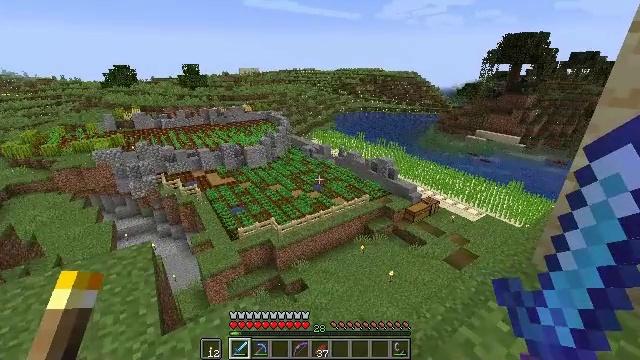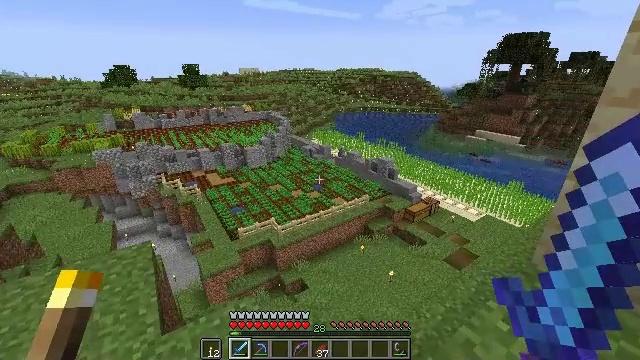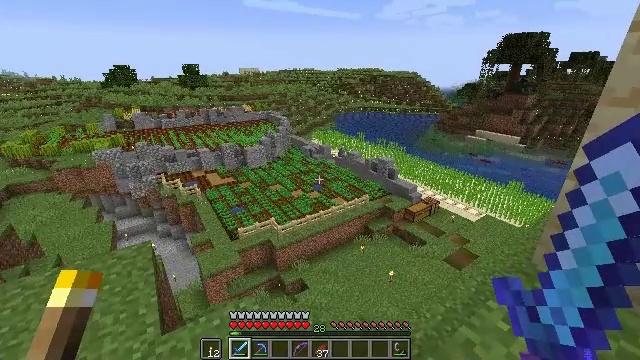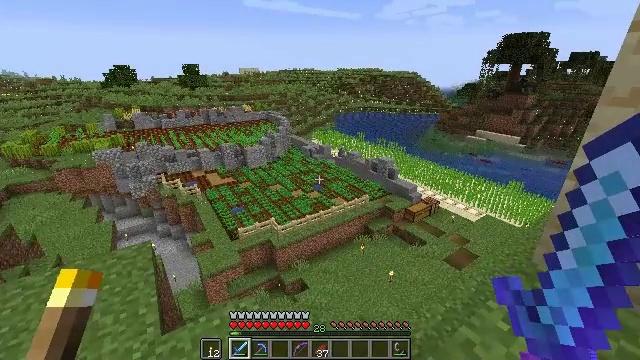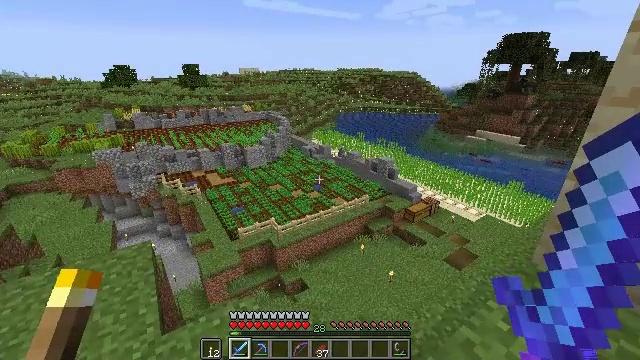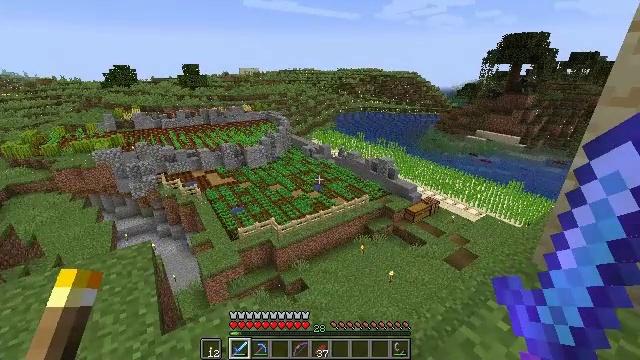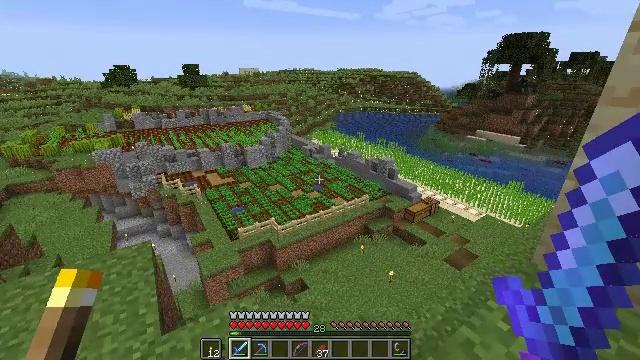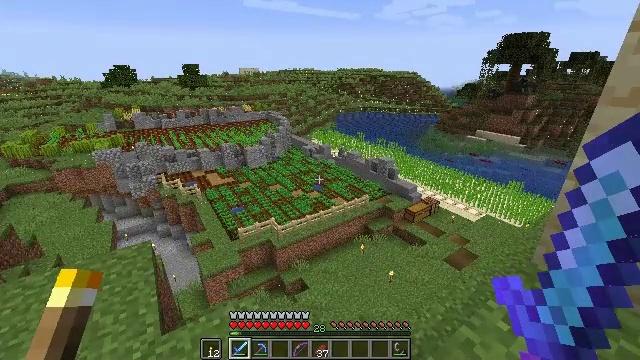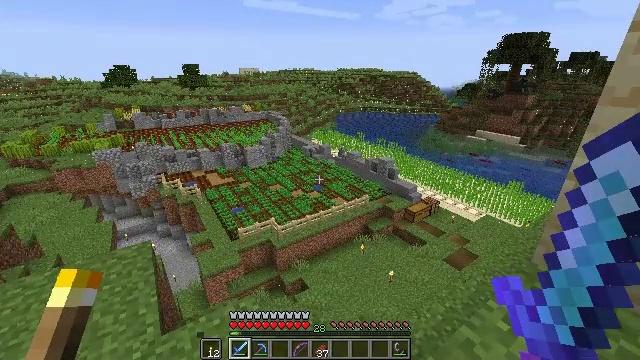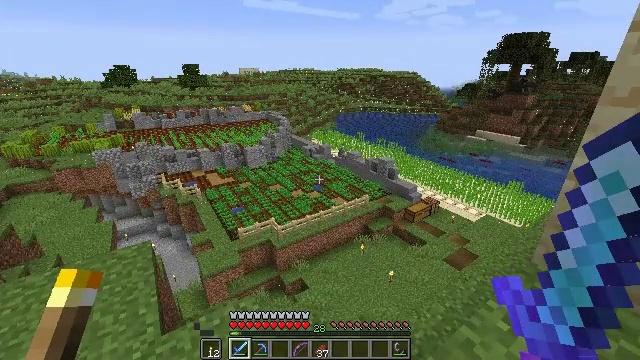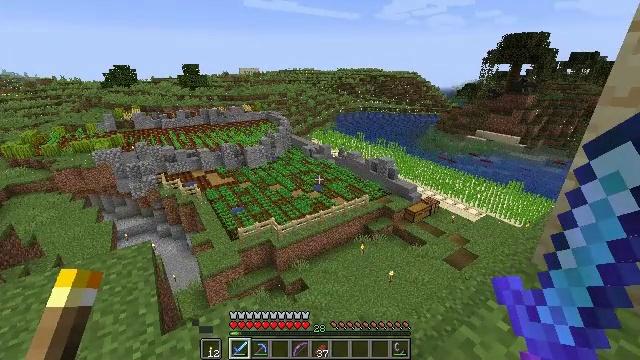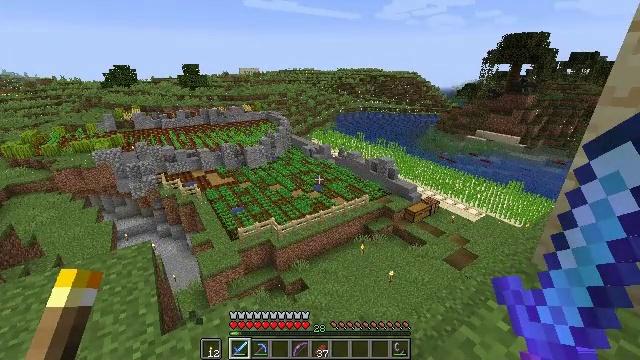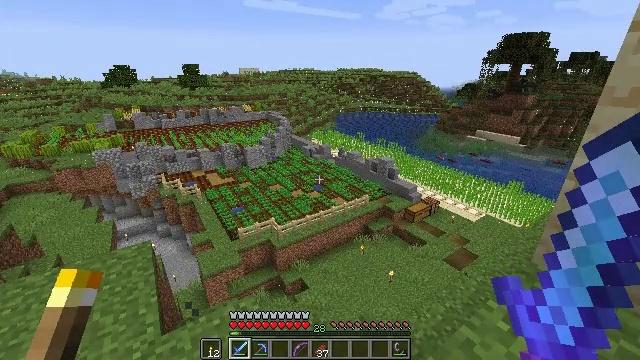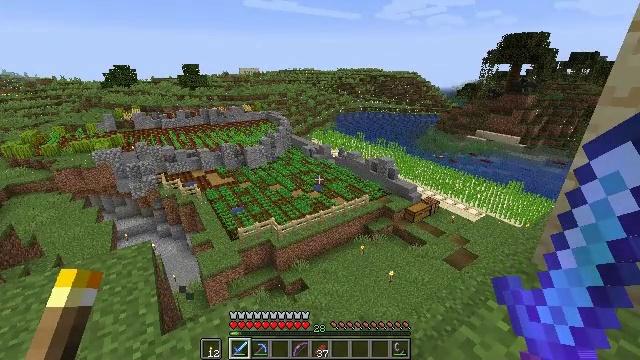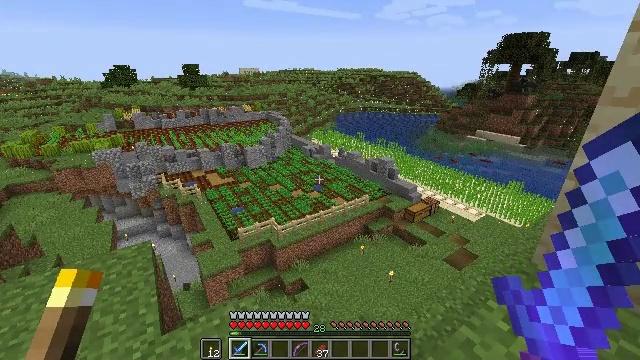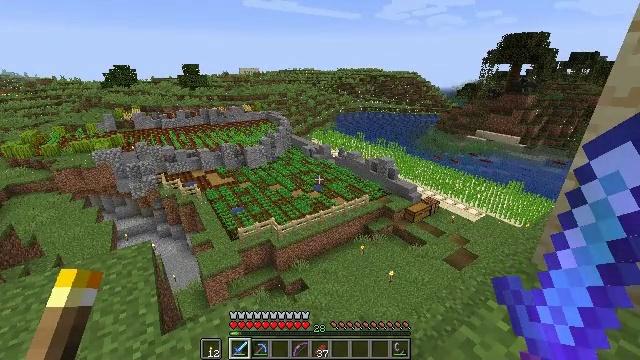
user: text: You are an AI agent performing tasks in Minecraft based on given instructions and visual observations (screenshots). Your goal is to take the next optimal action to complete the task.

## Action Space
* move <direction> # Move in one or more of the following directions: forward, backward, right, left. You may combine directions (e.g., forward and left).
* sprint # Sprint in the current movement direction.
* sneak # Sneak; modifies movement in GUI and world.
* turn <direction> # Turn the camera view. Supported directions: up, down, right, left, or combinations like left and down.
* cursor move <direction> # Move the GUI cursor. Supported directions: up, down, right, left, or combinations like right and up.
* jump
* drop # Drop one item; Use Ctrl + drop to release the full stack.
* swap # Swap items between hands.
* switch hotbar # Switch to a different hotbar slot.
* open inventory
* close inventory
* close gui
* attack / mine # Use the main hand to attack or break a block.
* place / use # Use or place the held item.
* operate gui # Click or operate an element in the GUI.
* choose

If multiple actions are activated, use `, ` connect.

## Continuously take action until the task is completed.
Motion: motion action
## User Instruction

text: Break the melon to get slices.
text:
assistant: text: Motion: no_op
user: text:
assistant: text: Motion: no_op
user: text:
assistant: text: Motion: no_op
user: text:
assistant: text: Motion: no_op
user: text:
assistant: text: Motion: no_op
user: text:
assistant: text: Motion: no_op
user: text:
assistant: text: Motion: no_op
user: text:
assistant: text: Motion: no_op
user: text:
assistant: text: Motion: no_op
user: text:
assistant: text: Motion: no_op
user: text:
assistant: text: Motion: no_op
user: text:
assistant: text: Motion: no_op
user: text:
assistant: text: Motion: no_op
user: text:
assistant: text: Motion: no_op
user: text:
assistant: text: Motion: no_op
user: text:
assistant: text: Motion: no_op
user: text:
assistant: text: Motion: no_op
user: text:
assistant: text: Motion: no_op
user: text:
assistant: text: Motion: no_op
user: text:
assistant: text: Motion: open inventory
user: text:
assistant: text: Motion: open inventory
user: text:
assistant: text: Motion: turn right
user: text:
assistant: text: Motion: turn right and down
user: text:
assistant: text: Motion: turn right
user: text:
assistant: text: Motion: no_op
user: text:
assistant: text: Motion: turn down
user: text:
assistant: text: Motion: no_op
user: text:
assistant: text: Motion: no_op
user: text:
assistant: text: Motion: no_op
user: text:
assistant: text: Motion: no_op